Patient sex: M
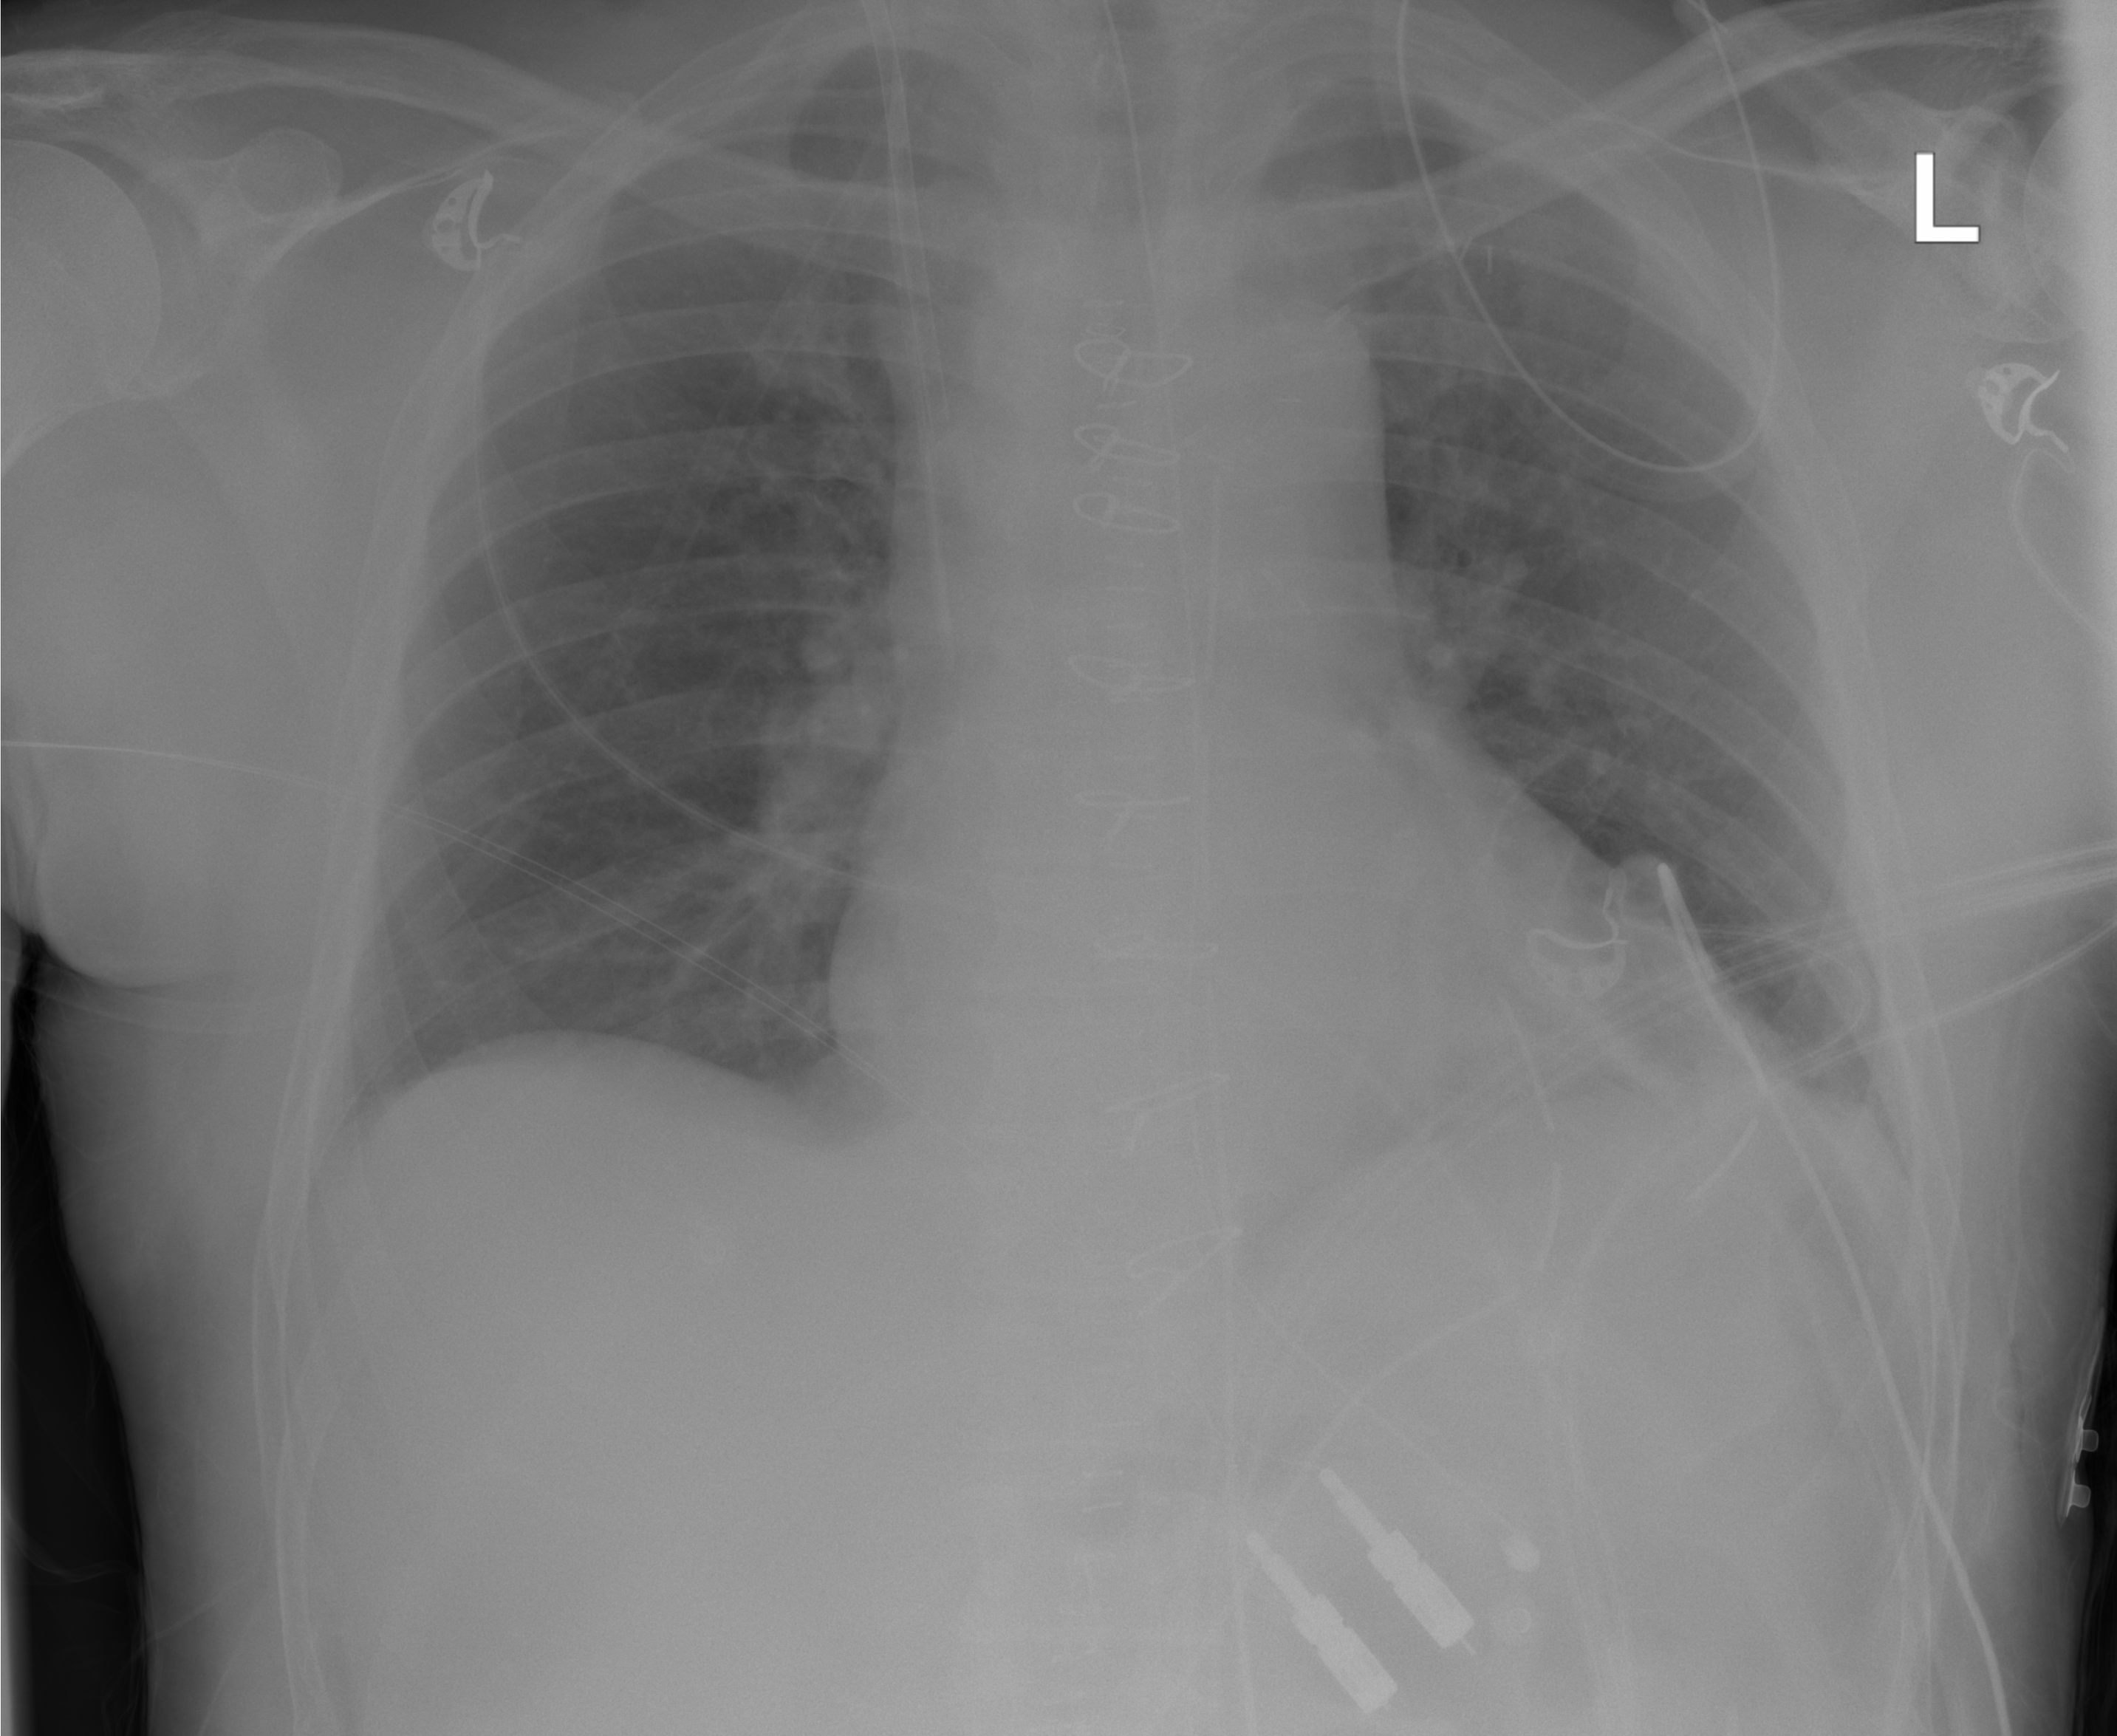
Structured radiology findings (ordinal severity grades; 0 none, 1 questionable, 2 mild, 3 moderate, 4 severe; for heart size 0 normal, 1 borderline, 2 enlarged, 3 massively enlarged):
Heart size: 2
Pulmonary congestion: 2
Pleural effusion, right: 0
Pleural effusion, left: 0
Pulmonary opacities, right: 0
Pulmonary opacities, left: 0
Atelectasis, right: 0
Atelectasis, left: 0